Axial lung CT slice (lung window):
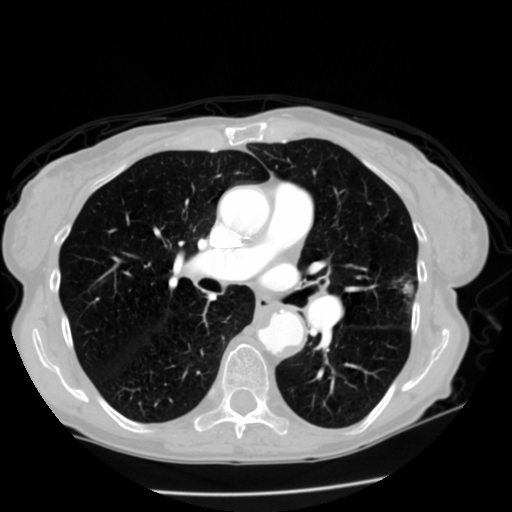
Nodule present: yes
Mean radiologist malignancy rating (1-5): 4